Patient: sex F, age 72
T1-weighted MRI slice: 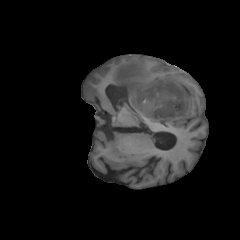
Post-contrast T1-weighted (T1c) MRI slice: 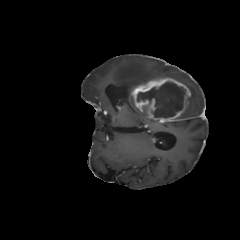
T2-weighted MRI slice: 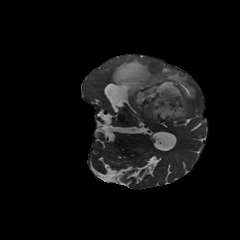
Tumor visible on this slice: yes
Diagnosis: Glioblastoma, IDH-wildtype
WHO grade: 4